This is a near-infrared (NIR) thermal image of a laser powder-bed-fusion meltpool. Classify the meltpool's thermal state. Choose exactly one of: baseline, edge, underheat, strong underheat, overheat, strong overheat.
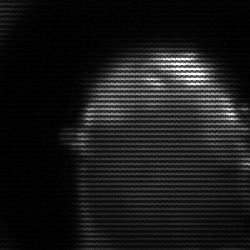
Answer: baseline